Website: apple
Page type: receipt
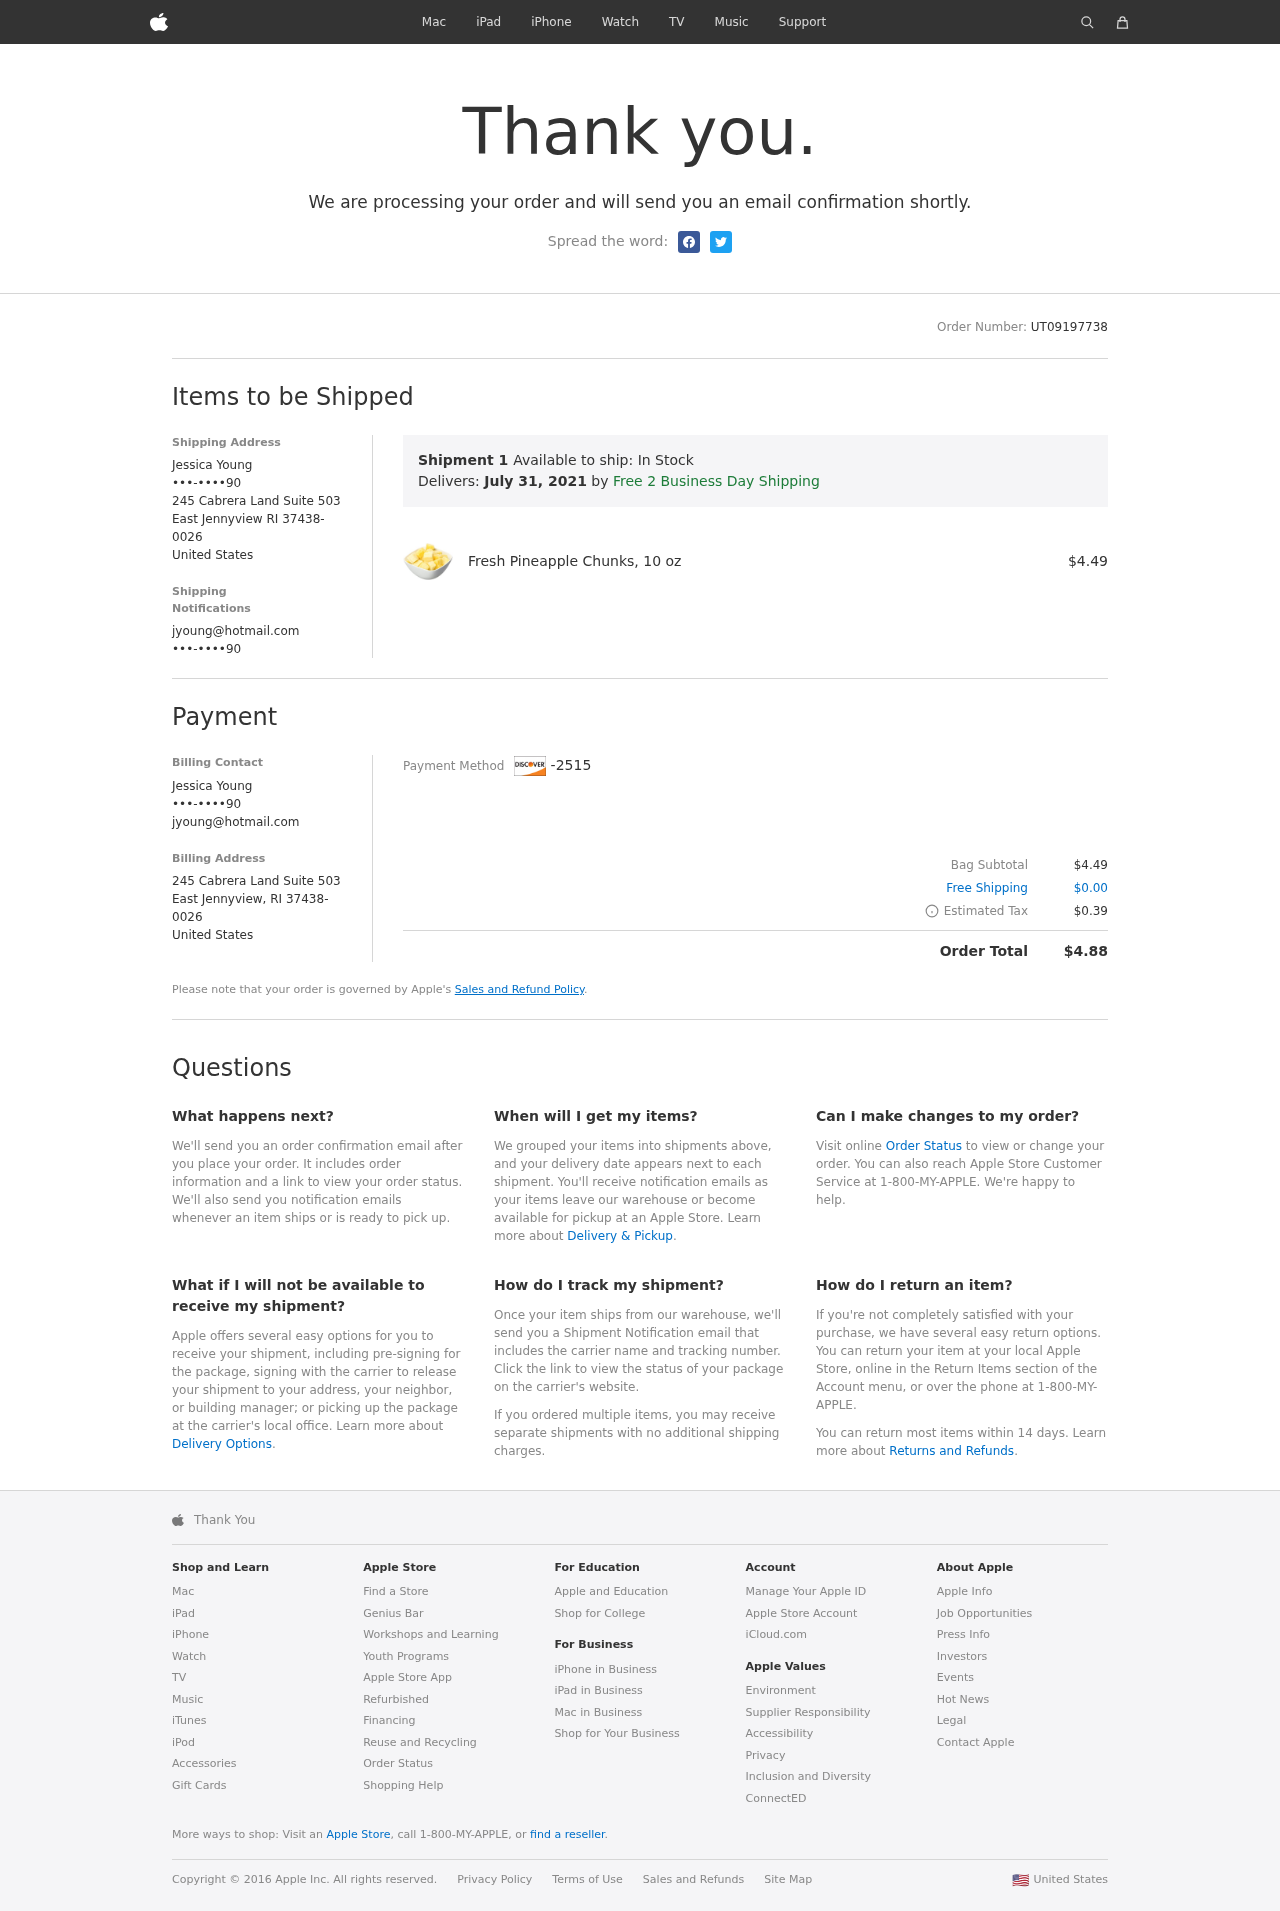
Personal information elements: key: PII_CARD_LAST4
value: -2515
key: PII_CITY
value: East Jennyview
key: PII_COUNTRY
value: United States
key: PII_EMAIL
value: jyoung@hotmail.com
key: PII_EMAIL2
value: jyoung@hotmail.com
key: PII_FULLNAME
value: Jessica Young
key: PII_FULLNAME2
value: Jessica Young
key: PII_PHONE
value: •••-••••90
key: PII_PHONE2
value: •••-••••90
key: PII_PHONE3
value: •••-••••90
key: PII_POSTCODE_FULL
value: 37438-0026
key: PII_STATE_ABBR
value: RI
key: PII_STREET
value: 245 Cabrera Land Suite 503
Product elements: key: PRODUCT1_NAME
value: Fresh Pineapple Chunks, 10 oz
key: PRODUCT1_PRICE
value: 4.49
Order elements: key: ORDER_ID
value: UT09197738
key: ORDER_DELIVERY_DATE
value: July 31, 2021
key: ORDER_SUBTOTAL
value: $4.49
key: ORDER_SHIPPING_COST
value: $0.00
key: ORDER_TAX
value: $0.39
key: ORDER_TOTAL
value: $4.88